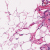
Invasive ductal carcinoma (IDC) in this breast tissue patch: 0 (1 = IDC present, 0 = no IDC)